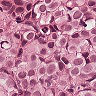
Metastatic tissue present: yes